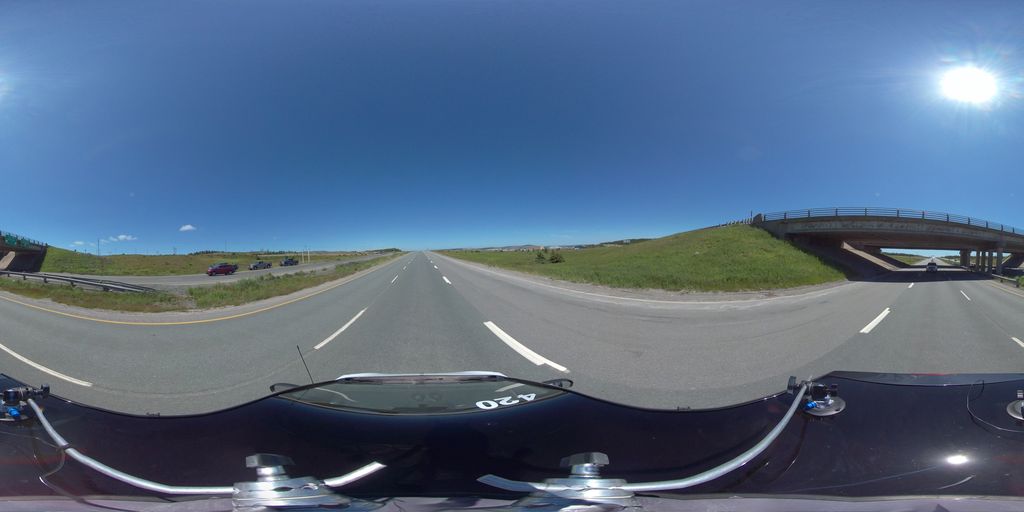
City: st_johns